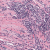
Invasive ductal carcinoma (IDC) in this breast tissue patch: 0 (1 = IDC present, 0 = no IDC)